Question: Recently I have been struggling with the <URL>. The issue is with translation of the plugin.
The people behind sfDoctrineGuardPlugin have obviously thought about i18n, as they have provided some translations in the <URL> in their project. The problem however, is that not all text-elements are translated. More specificly the login / signin-form is only partially translated.
I have added a translation file for Norwegian (and for simplicity) placed it inside the plugins i18n-directory. I will move it out of there as soon as I get all the items properly translated, but that's another story.
My login-form (the default one for sfDoctrineGuardPlugin) looks like this when rendered (styles removed for simplicity):

As you can see the header-element as well as the signin-button get translated, but fields for username/email and password does not.
In sfDoctrineGuardPlugin/lib/form/doctrine/base/BasesfGuardFormSignin.class.php the following code is present:
'''
if (sfConfig::get('app_sf_guard_plugin_allow_login_with_email', true))
{
$this->widgetSchema['username']->setLabel('Username or E-Mail');
}
'''
This is one of the text-elements that are not translated. In my sg_guard.nb.xml I have translated all the strings that can be found in the example translations in sfDoctrineGuardPlugins svn-repository. For the abovementioned label I have the following:
'''
<trans-unit>
<source>Username or E-Mail</source>
<target>Brukernavn eller epost</target>
</trans-unit>
'''
My guess is that the use of setLabel two sections up ensures that the i18n-system is unable to insert my translation where it should.
Is sfDoctrineGuardPlugin set to have text replaced from some other catalog than sf_guard.XX.xml?
What have done to get translations working? I really do not want to modify the sfDoctrineGuardPlugin source if it can be avoided (so I have clean dependencies).
Any pointers are appreciated.
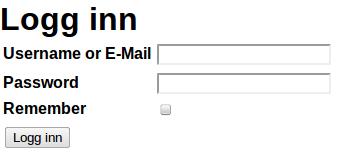
Answer: I'm not sure about the exact reason for this, but if you move your translations out of plugin folder and into your app translations folder everything should work as charm.
At least this is the case with my symfony 1.4.11 application.
Best regards.